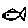
Label: fish